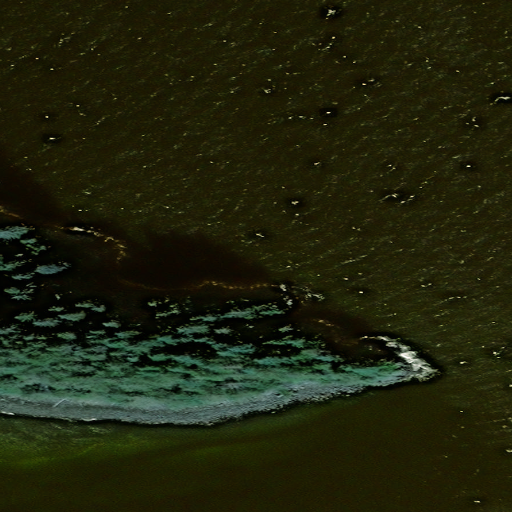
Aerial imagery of island in Alaska named Hare Island containing only unknown